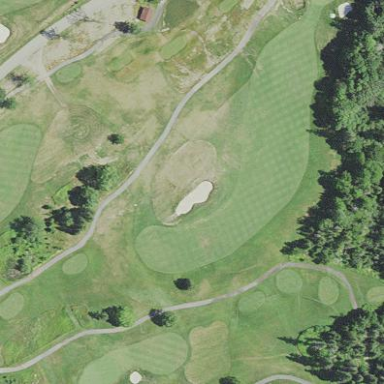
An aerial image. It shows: Rough grassy area used for golf.